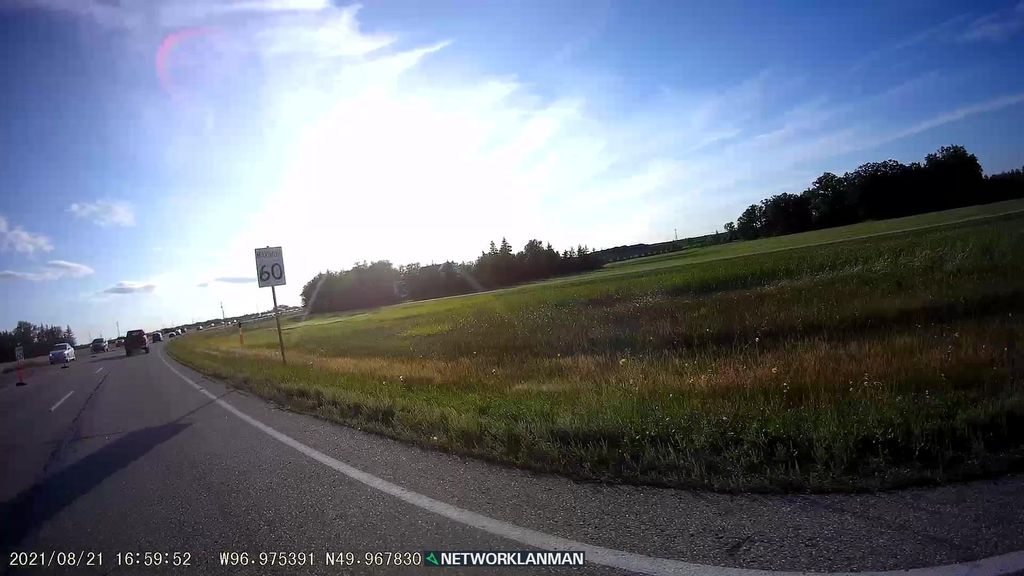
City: winnipeg